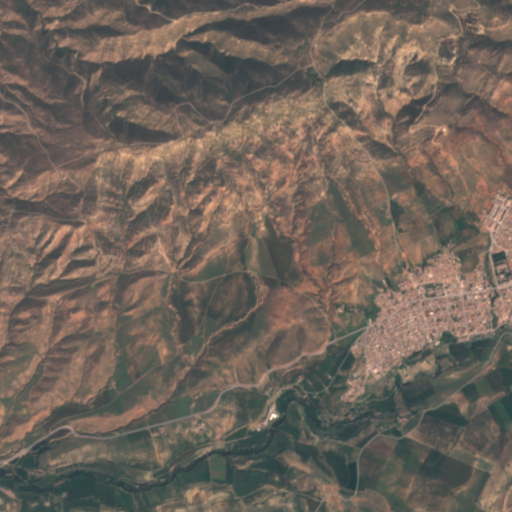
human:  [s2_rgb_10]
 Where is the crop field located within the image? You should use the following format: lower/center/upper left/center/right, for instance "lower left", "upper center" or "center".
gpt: The crop field is located in the upper right of the image.
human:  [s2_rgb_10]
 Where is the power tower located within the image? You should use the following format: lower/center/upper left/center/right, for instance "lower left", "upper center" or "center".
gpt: The power tower is located in the upper right of the image.
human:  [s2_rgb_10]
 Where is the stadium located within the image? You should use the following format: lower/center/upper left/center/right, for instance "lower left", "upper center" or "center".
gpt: The stadium is located in the center right of the image.
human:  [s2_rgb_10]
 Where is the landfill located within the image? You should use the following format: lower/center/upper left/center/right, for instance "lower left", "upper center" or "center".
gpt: There is no landfill in the image.